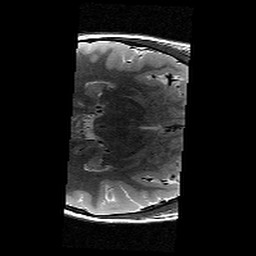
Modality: T2w
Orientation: axial
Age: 11
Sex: female
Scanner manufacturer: siemens
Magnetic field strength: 3 T
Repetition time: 9.23 s
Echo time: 0.067 s